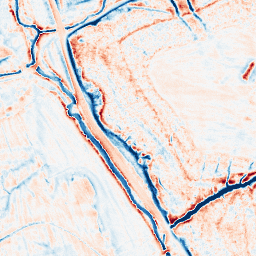
Category: edge_preserving
Decomposition family: anisotropic_diffusion
Decomposition parameters: iterations: 50
kappa: 30
gamma: 0.1
Upsampling method: sinc_hamming
Upsampling parameters: scale: 4
kernel_size: 16
Upsampling scale: 4